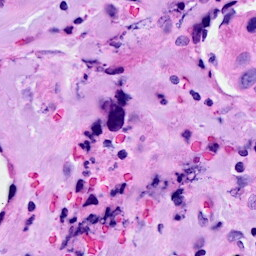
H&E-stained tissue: Breast